Question: Count the number of objects in the diagram.
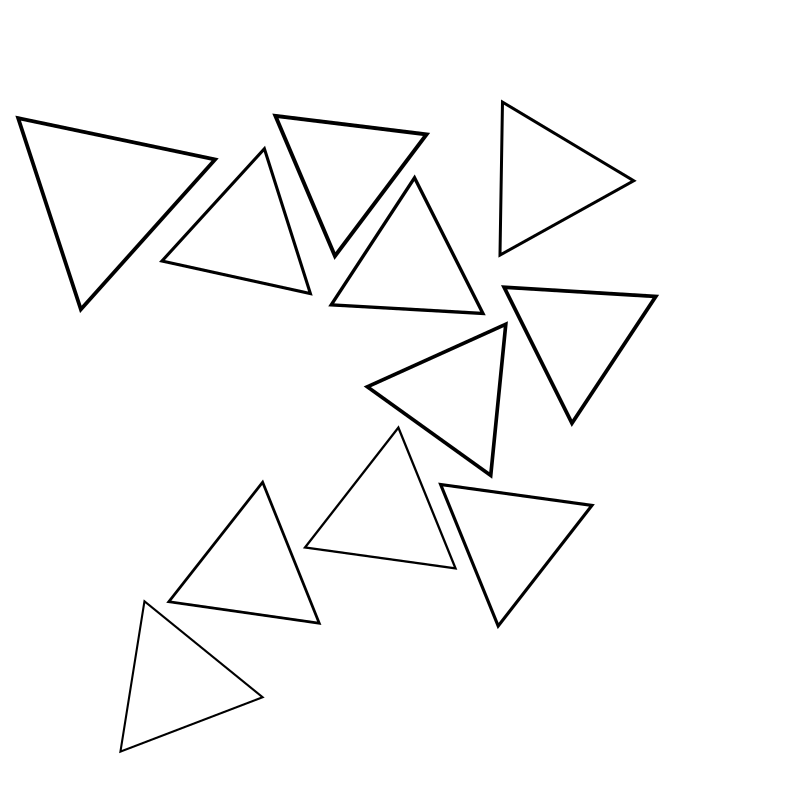
Answer: 11